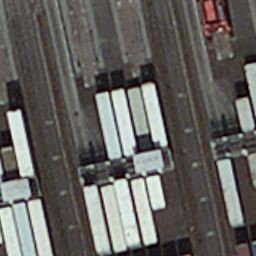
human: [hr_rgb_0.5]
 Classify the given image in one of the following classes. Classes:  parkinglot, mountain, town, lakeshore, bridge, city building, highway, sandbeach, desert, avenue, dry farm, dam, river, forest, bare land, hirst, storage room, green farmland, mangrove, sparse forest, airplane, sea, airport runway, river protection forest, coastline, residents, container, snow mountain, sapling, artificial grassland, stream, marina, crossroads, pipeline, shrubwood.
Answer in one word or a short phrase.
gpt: container